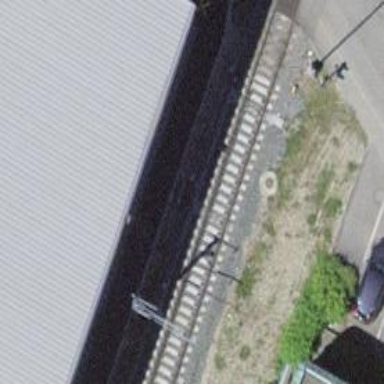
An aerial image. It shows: Railway switch.